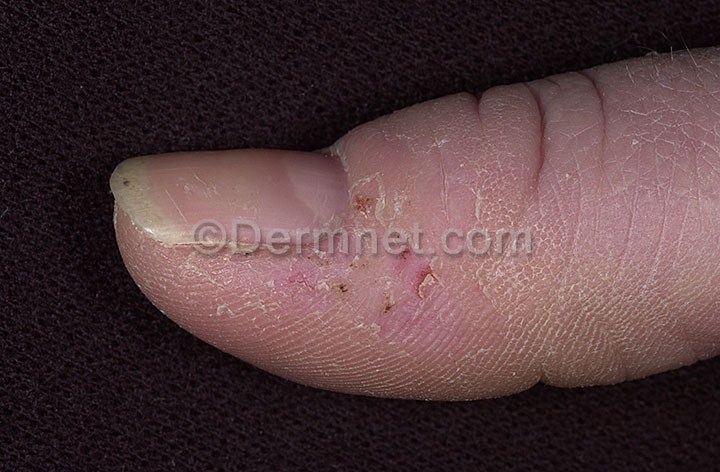
Disease: Nail Fungus and other Nail Disease